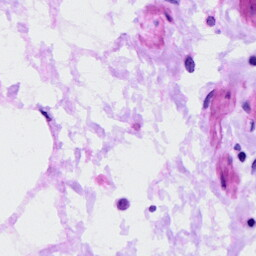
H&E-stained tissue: Ovarian